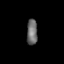
Tissue: prostate
Cell type: Epithelial cells
Senescence score: 0.6847
Nuclear area (px): 271
Mean DAPI intensity: 106.41